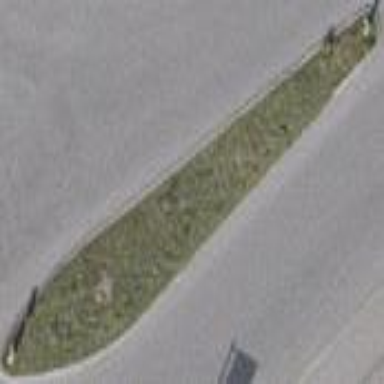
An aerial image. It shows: Grass area with retaining wall.